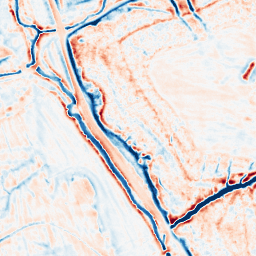
Category: edge_preserving
Decomposition family: bilateral
Decomposition parameters: d: 15
sigma_color: 150
sigma_space: 25
Upsampling method: cubic_mitchell
Upsampling parameters: scale: 2
Upsampling scale: 2